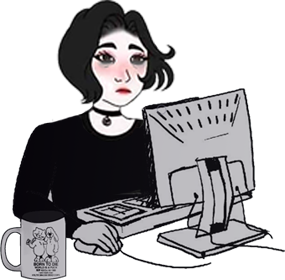
Label: 5_Doomer_Girl